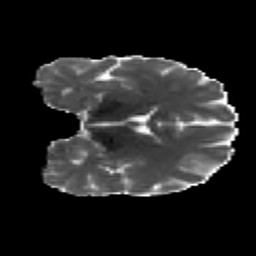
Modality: MD
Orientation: coronal
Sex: male
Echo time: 0.114 s